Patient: sex M, age 78
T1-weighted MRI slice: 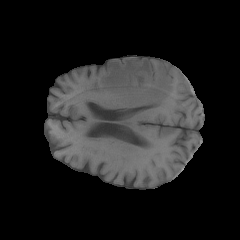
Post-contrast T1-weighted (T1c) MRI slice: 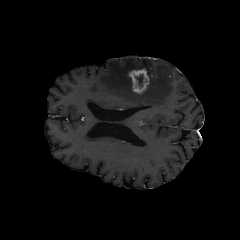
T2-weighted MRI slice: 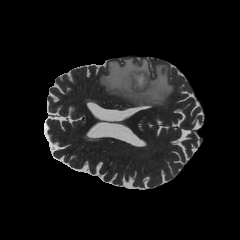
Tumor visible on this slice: yes
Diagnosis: Glioblastoma, IDH-wildtype
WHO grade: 4